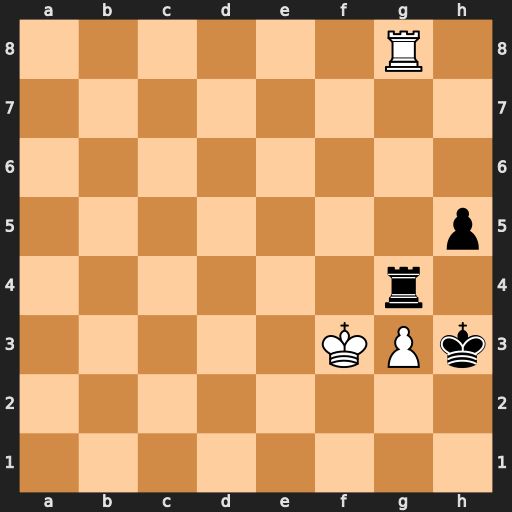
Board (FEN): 6R1/8/8/7p/6r1/5KPk/8/8
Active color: w
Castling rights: -
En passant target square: -
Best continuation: Rxg4 hxg4+ Kf4 Kh2 Kxg4